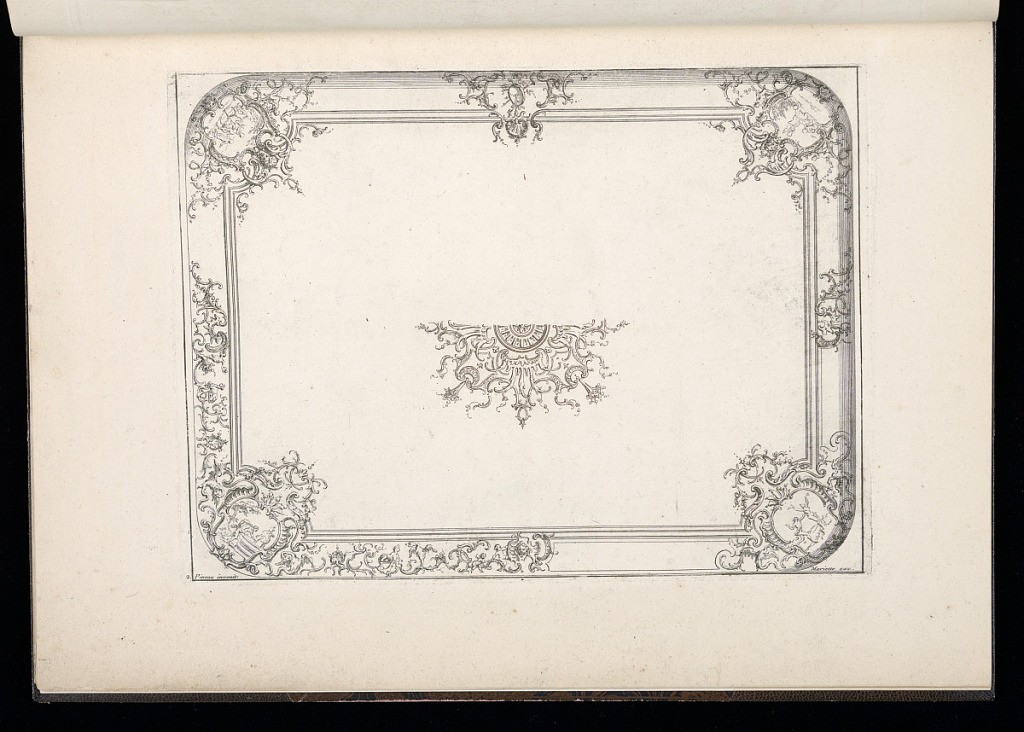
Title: Ceiling Design
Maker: Nicolas Pineau, French, 1684-1754
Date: ca. 1730
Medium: Etching and engraving on laid paper
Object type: Print
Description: A design for a rectangular ceiling, with variations to the design on each side. In the center the lower half of ceiling rosace decorated with strapwork, floral, palmette, fleurons c-scroll and s-scroll and acanthus leaf scroll motifs. Each corner of the cornice is decorated with a cartouche framed by arabesque strapwork, trophies, palmettes, masks, c-scrolls, s-scrolls, fleurons, shell, gadrooning and floral motifs. The cartouches surround mythological figures and scenes. With some decoration along the sides of the cornice between the corner cartouches. The plate is numbered and signed.